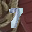
Label: 7